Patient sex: F
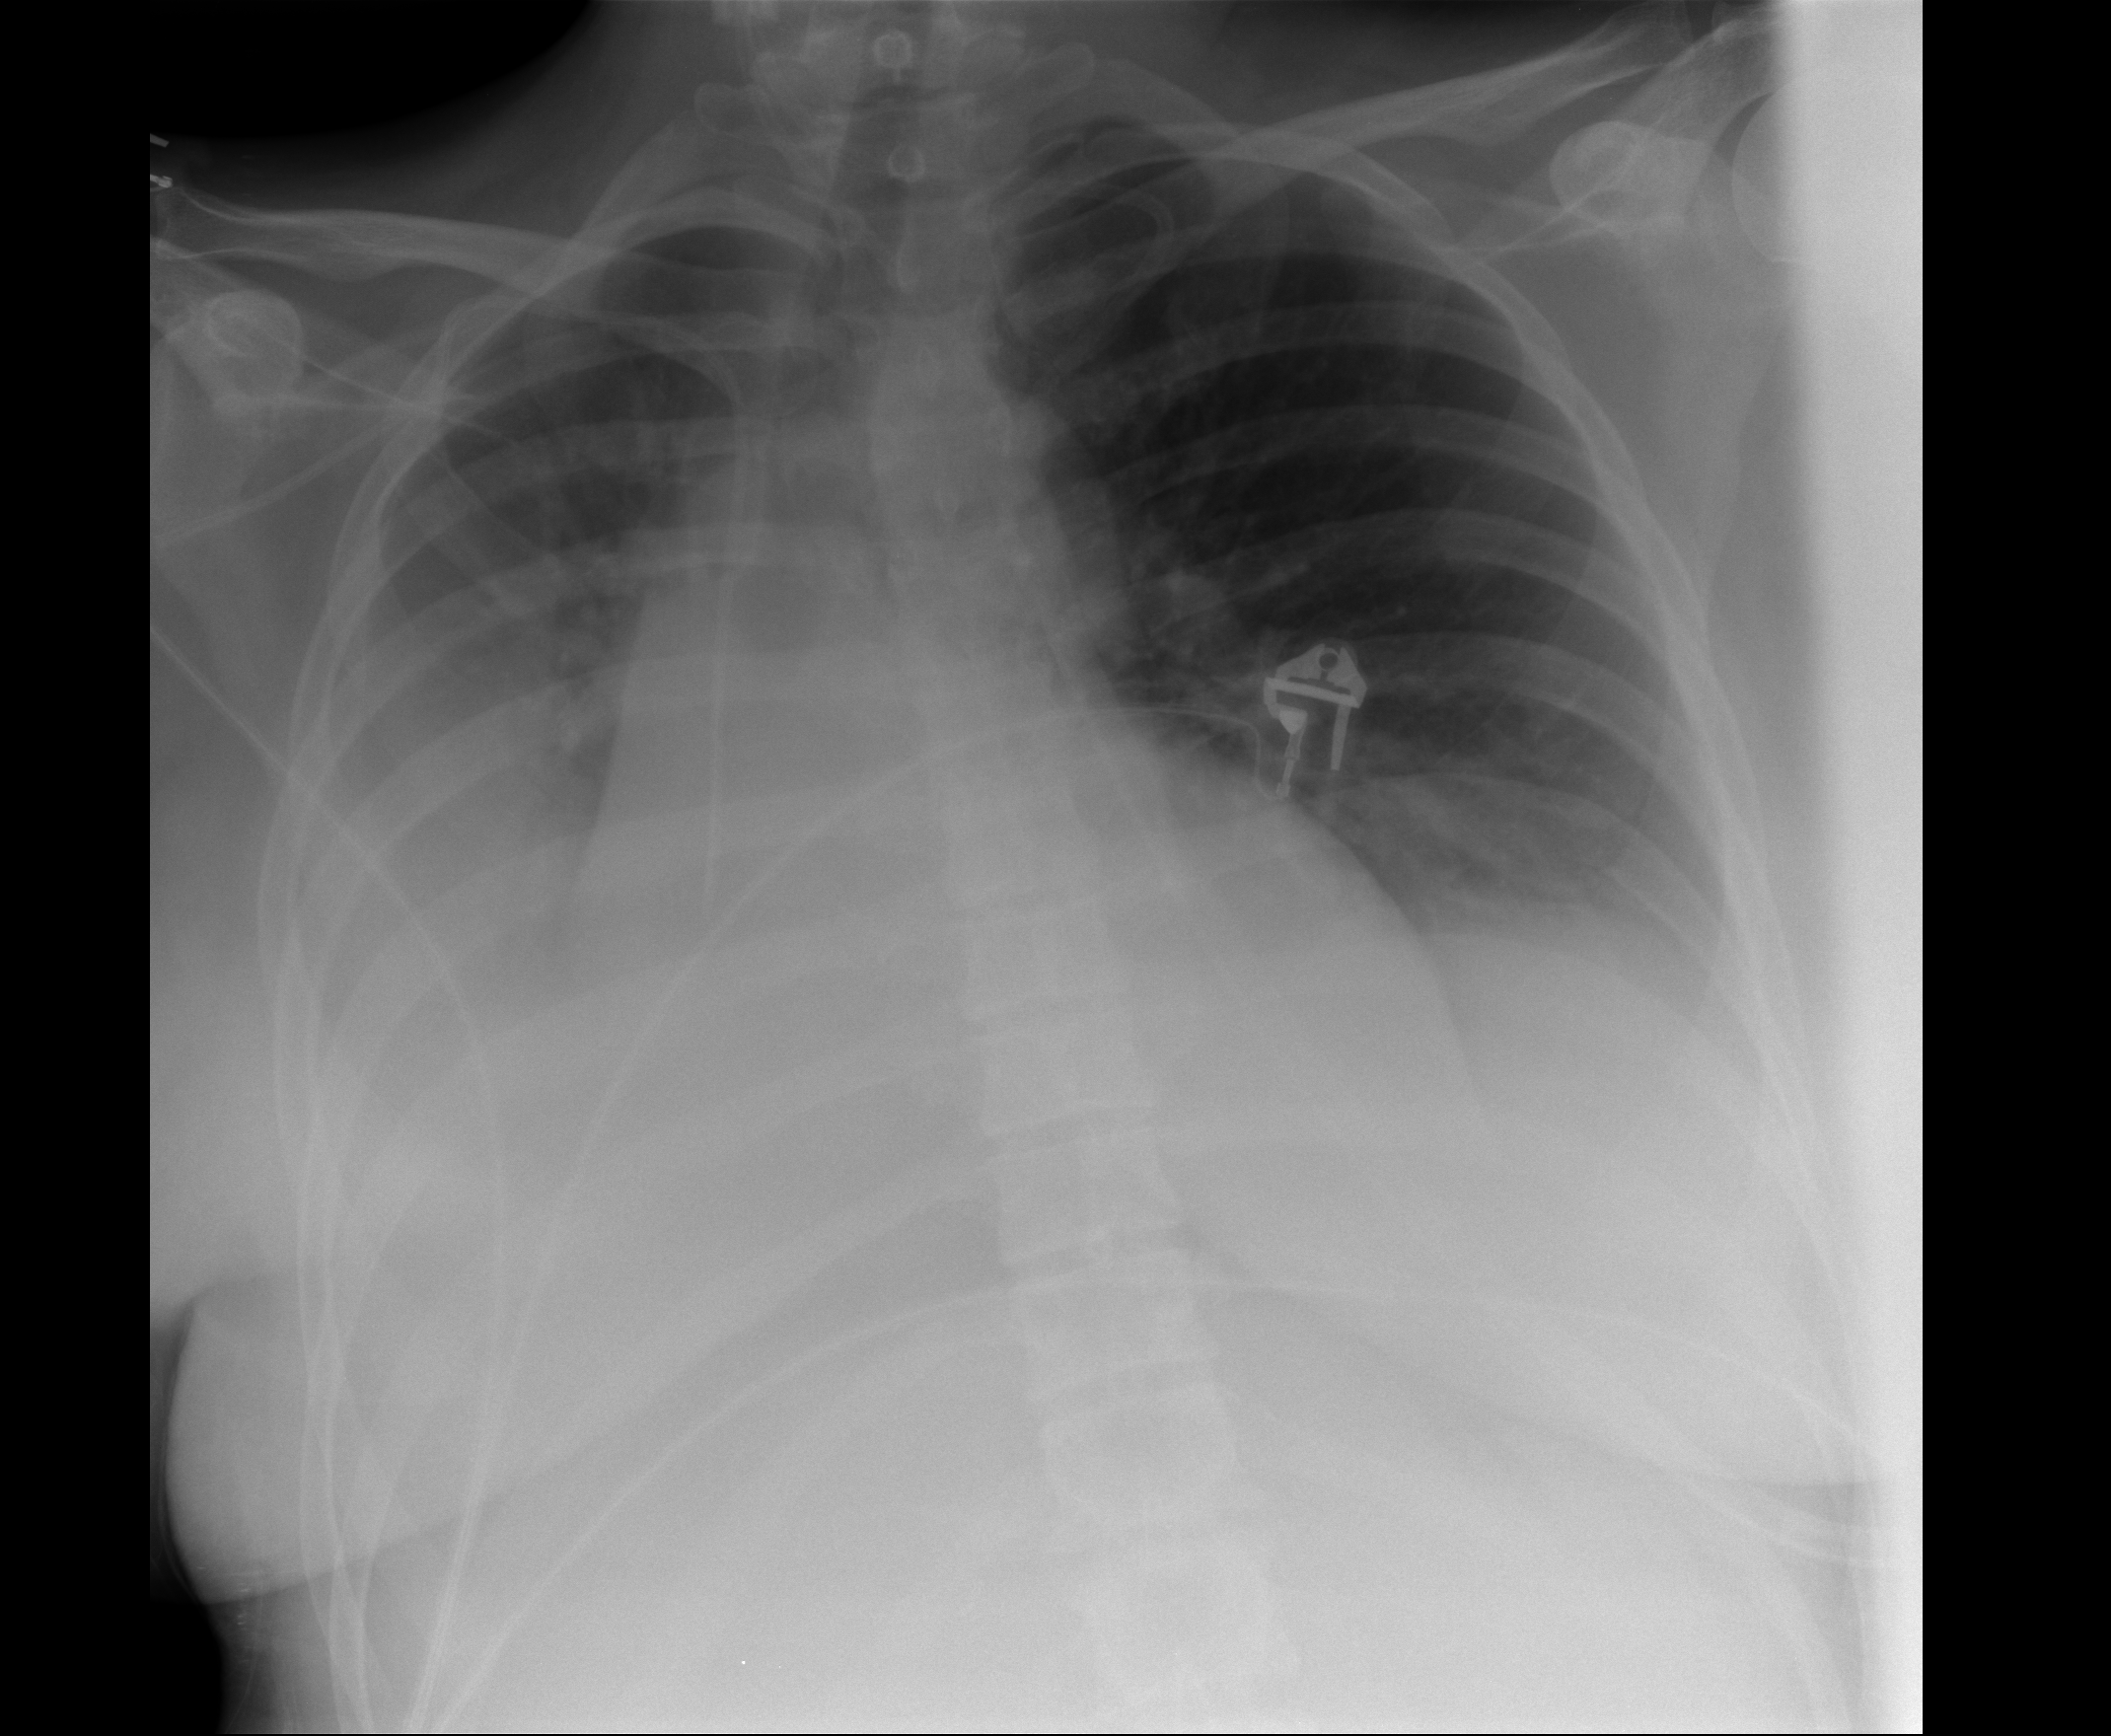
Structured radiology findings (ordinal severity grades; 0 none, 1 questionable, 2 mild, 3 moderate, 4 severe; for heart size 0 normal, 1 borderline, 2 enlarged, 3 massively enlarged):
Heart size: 0
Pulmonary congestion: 0
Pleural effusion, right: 3
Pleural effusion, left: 2
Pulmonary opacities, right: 0
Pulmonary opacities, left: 0
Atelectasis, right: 3
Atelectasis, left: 3